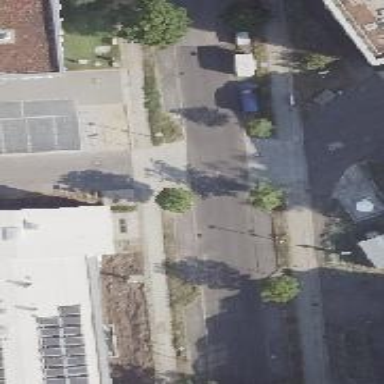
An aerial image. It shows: Unclassified asphalt road with separate sidewalks on both sides. There is parallel street-side parking available.